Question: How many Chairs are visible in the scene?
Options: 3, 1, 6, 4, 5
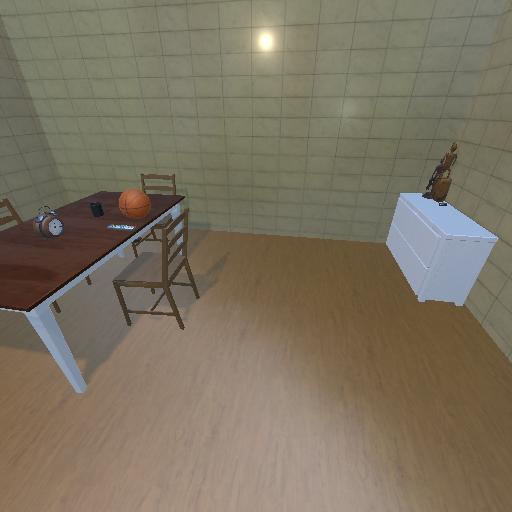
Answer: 3